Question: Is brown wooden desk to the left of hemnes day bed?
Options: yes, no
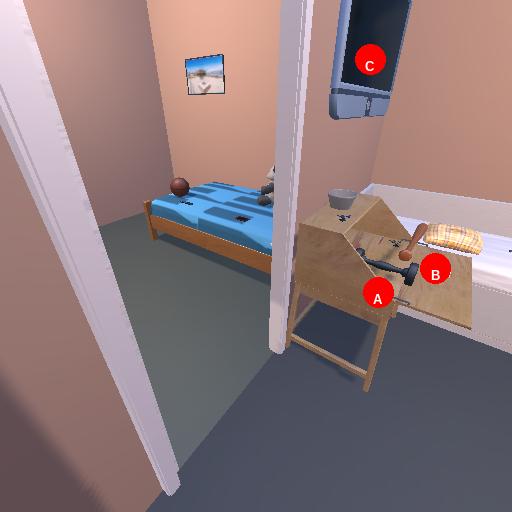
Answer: yes